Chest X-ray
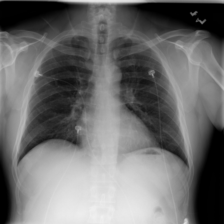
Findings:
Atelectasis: negative
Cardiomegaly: negative
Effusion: negative
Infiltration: negative
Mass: negative
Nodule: negative
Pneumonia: negative
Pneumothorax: negative
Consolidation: negative
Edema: negative
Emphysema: negative
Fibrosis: negative
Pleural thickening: negative
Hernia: negative